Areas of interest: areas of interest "Soccer Field"
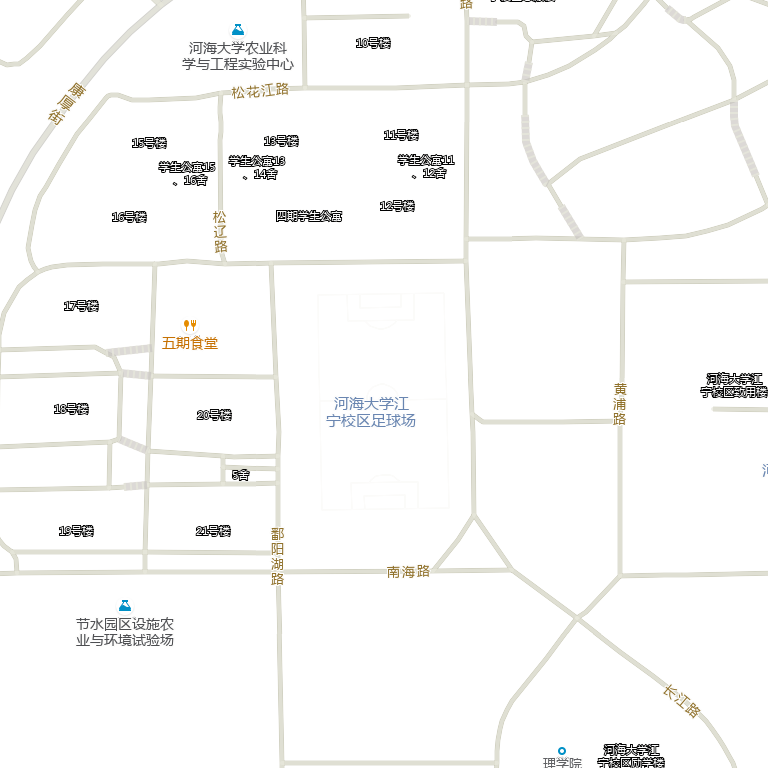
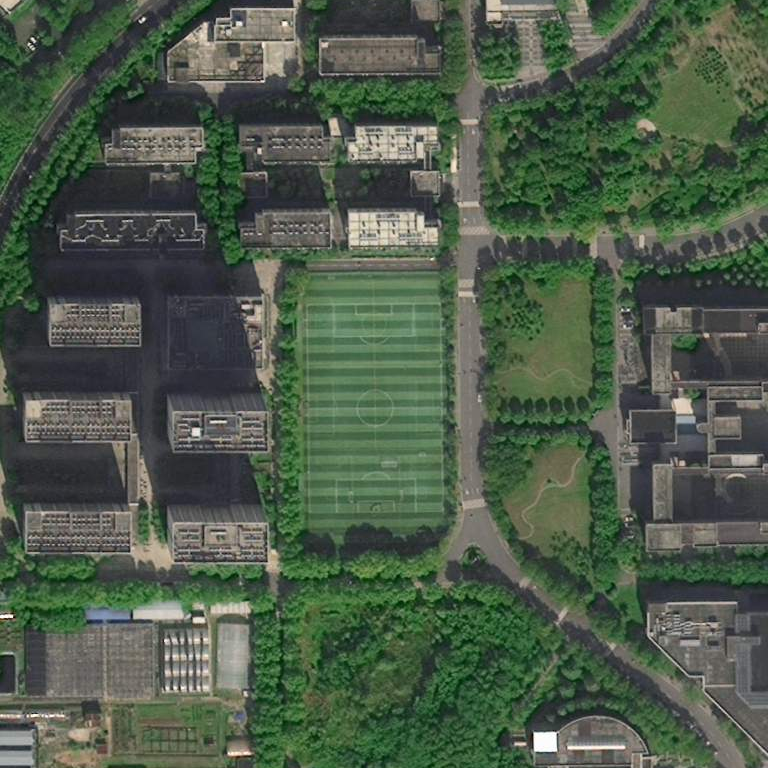